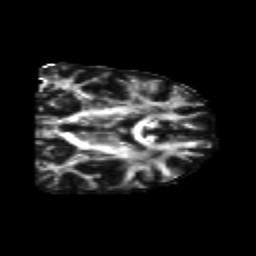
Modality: FA
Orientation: coronal
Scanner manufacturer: siemens
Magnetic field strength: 3 T
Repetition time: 6.8 s
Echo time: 0.093 s